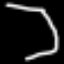
Label: octagon